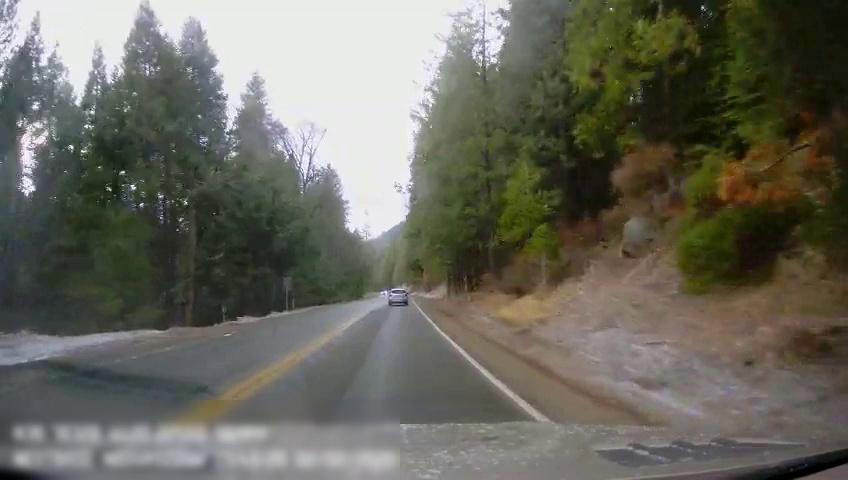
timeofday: Day
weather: Sunny
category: Drivable Space
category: Vehicles | SUV
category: Lanes | Alternate Lane
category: Lanes | Current Lane
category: Lanes | Opposite Lane
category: Lanes | Opposite Lane